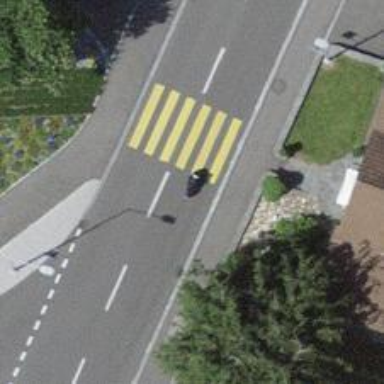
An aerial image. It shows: Uncontrolled zebra crossing with zebra markings.